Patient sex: F
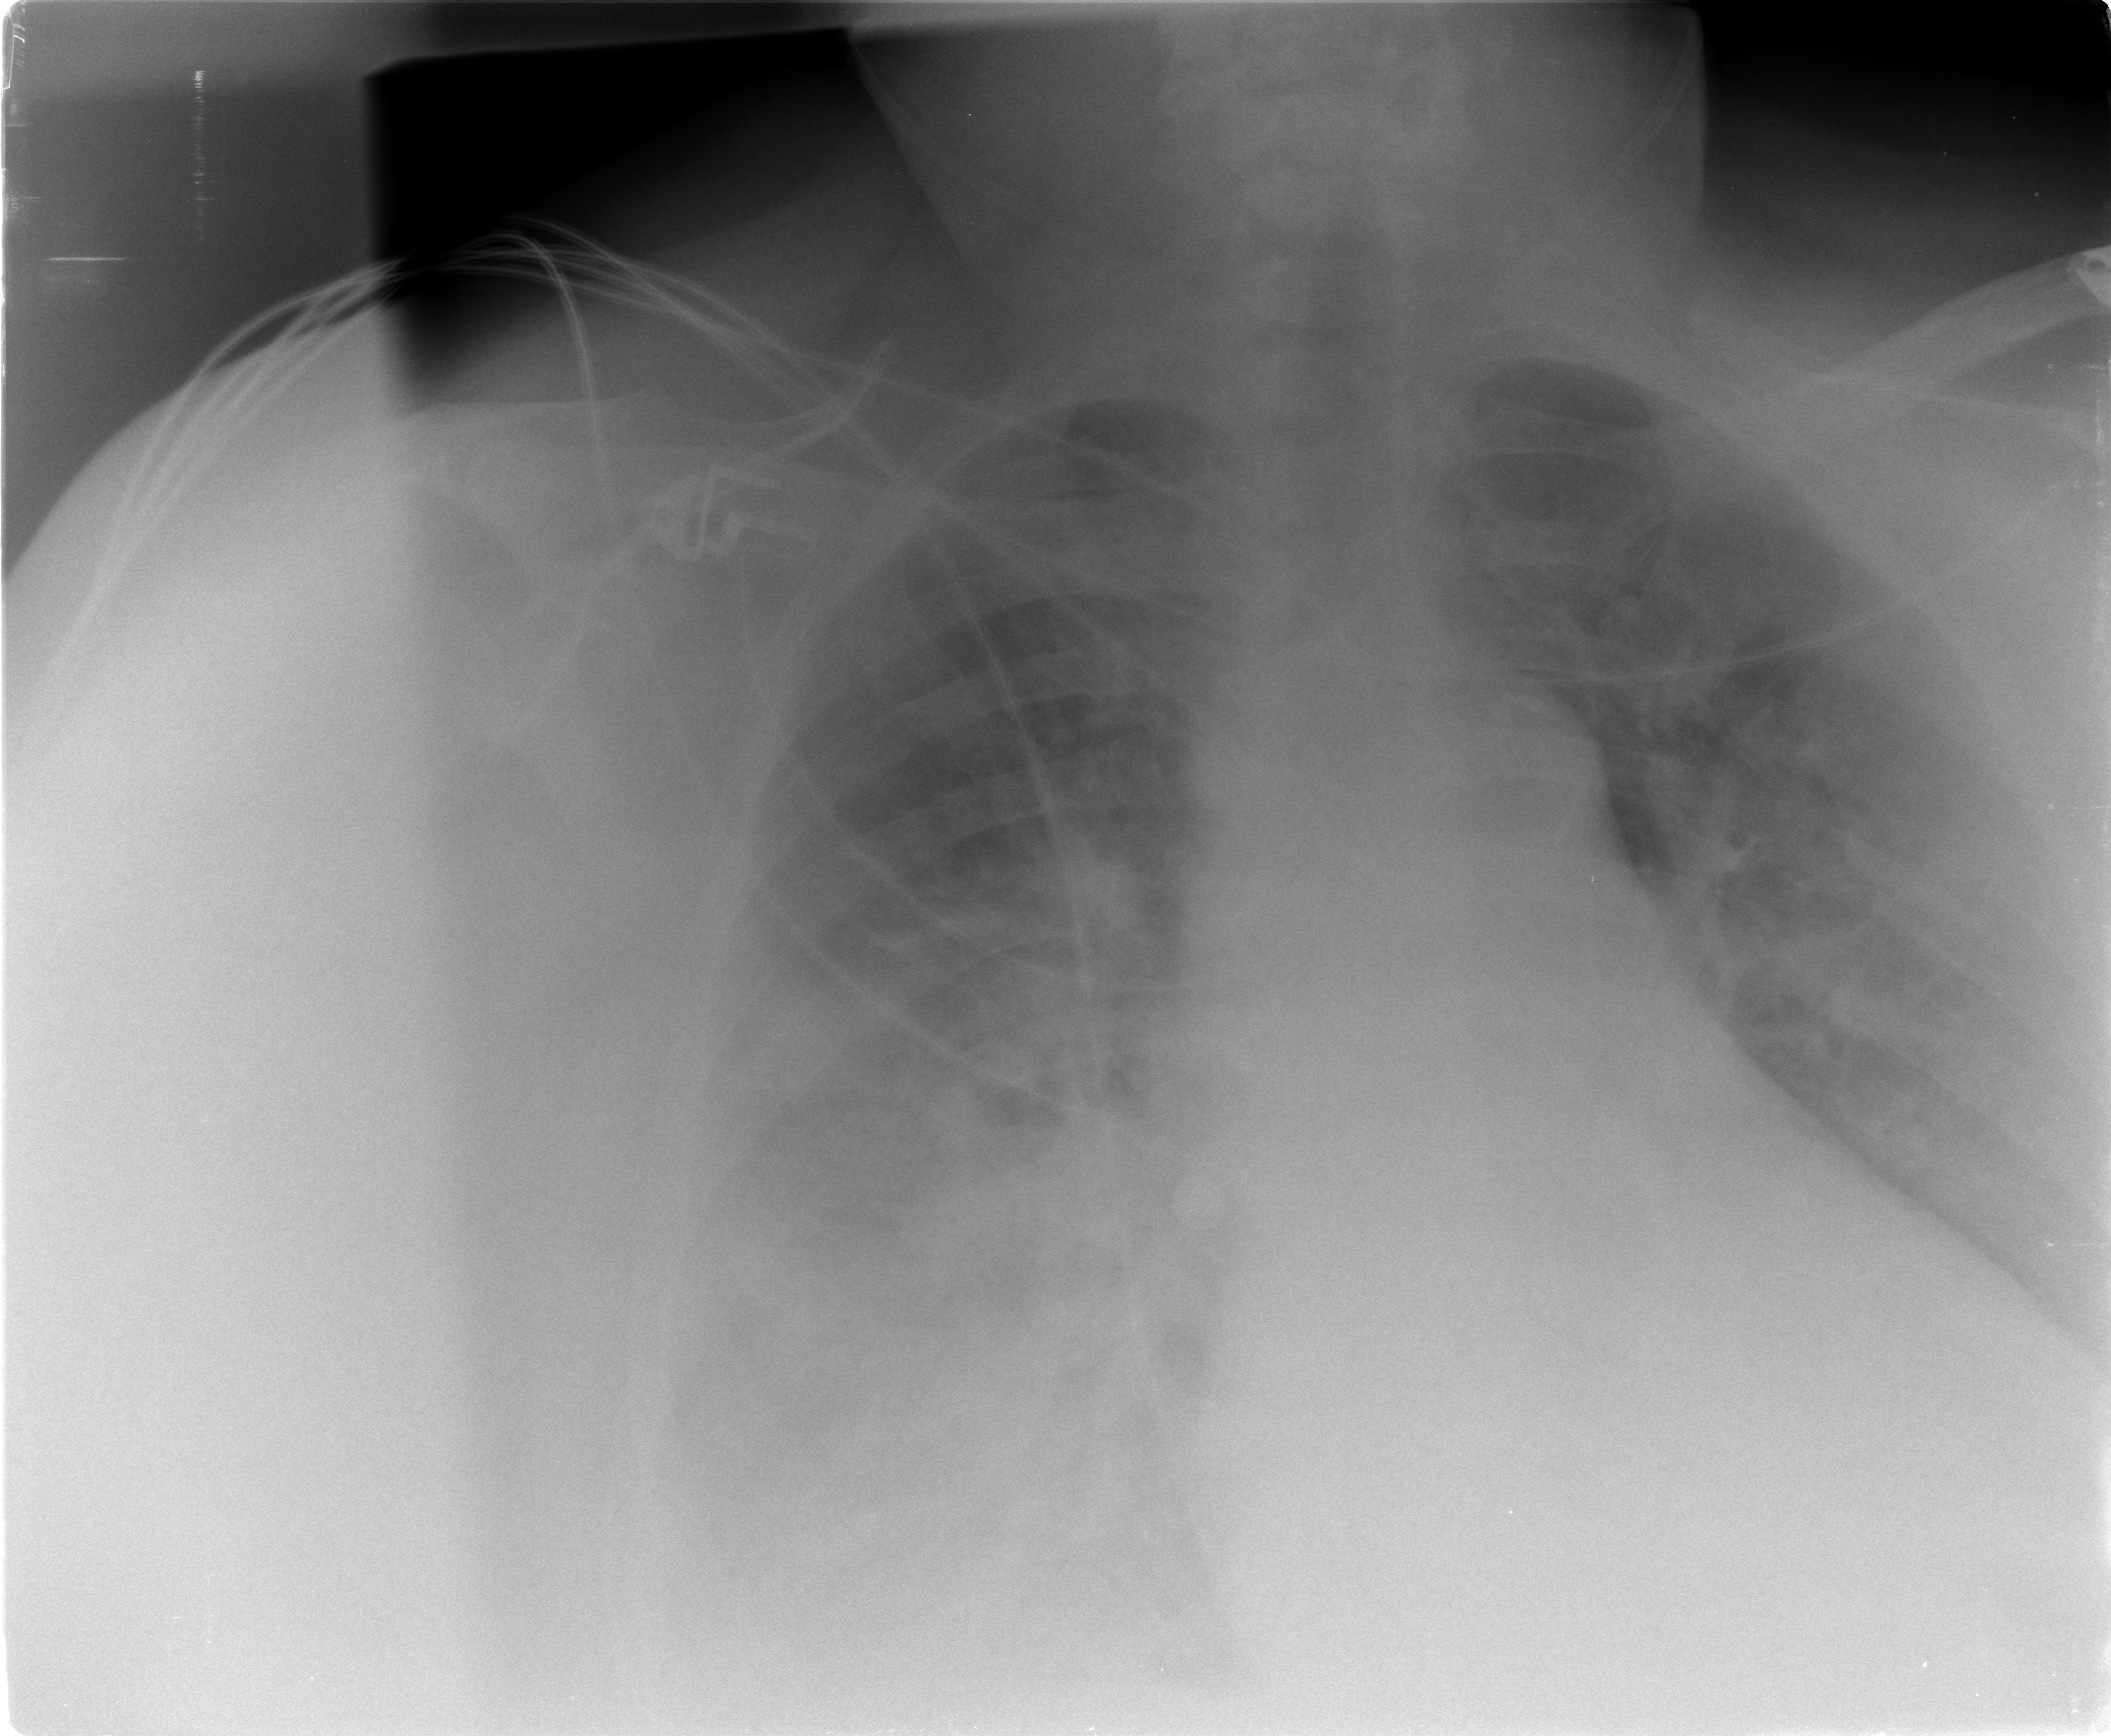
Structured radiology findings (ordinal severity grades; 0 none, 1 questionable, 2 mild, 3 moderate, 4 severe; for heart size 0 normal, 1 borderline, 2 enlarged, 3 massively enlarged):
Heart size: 2
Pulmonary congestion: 3
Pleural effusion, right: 3
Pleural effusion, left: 3
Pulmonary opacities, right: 2
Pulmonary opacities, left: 2
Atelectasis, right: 3
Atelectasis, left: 3